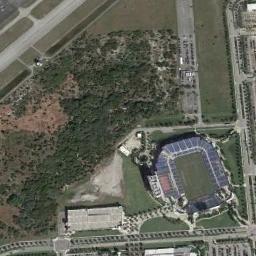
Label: stadium